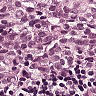
Metastatic tissue present: yes